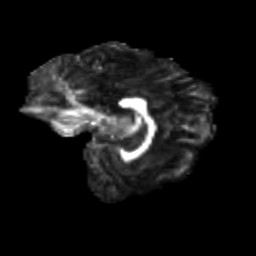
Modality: FA
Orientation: sagittal
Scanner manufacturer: siemens
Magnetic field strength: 3 T
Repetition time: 9.2 s
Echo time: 0.084 s